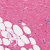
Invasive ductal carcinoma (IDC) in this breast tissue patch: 0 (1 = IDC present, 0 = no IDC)